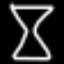
Label: hourglass